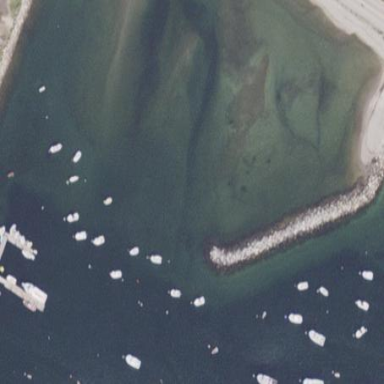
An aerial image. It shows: Breakwater structure.